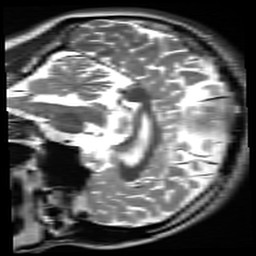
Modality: inplaneT2
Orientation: sagittal
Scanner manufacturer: siemens
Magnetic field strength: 3 T
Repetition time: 7.02 s
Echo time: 0.069 s